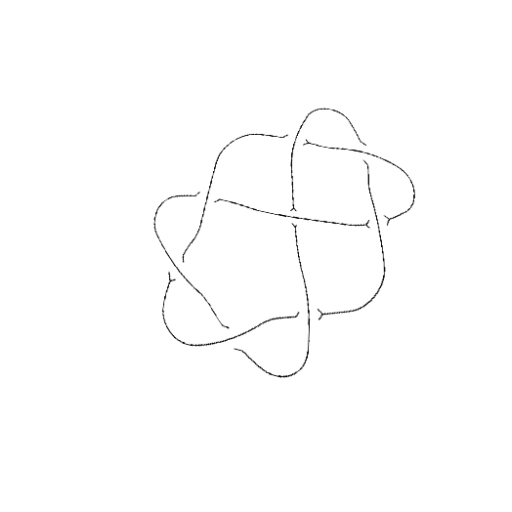
Crossing number: 8